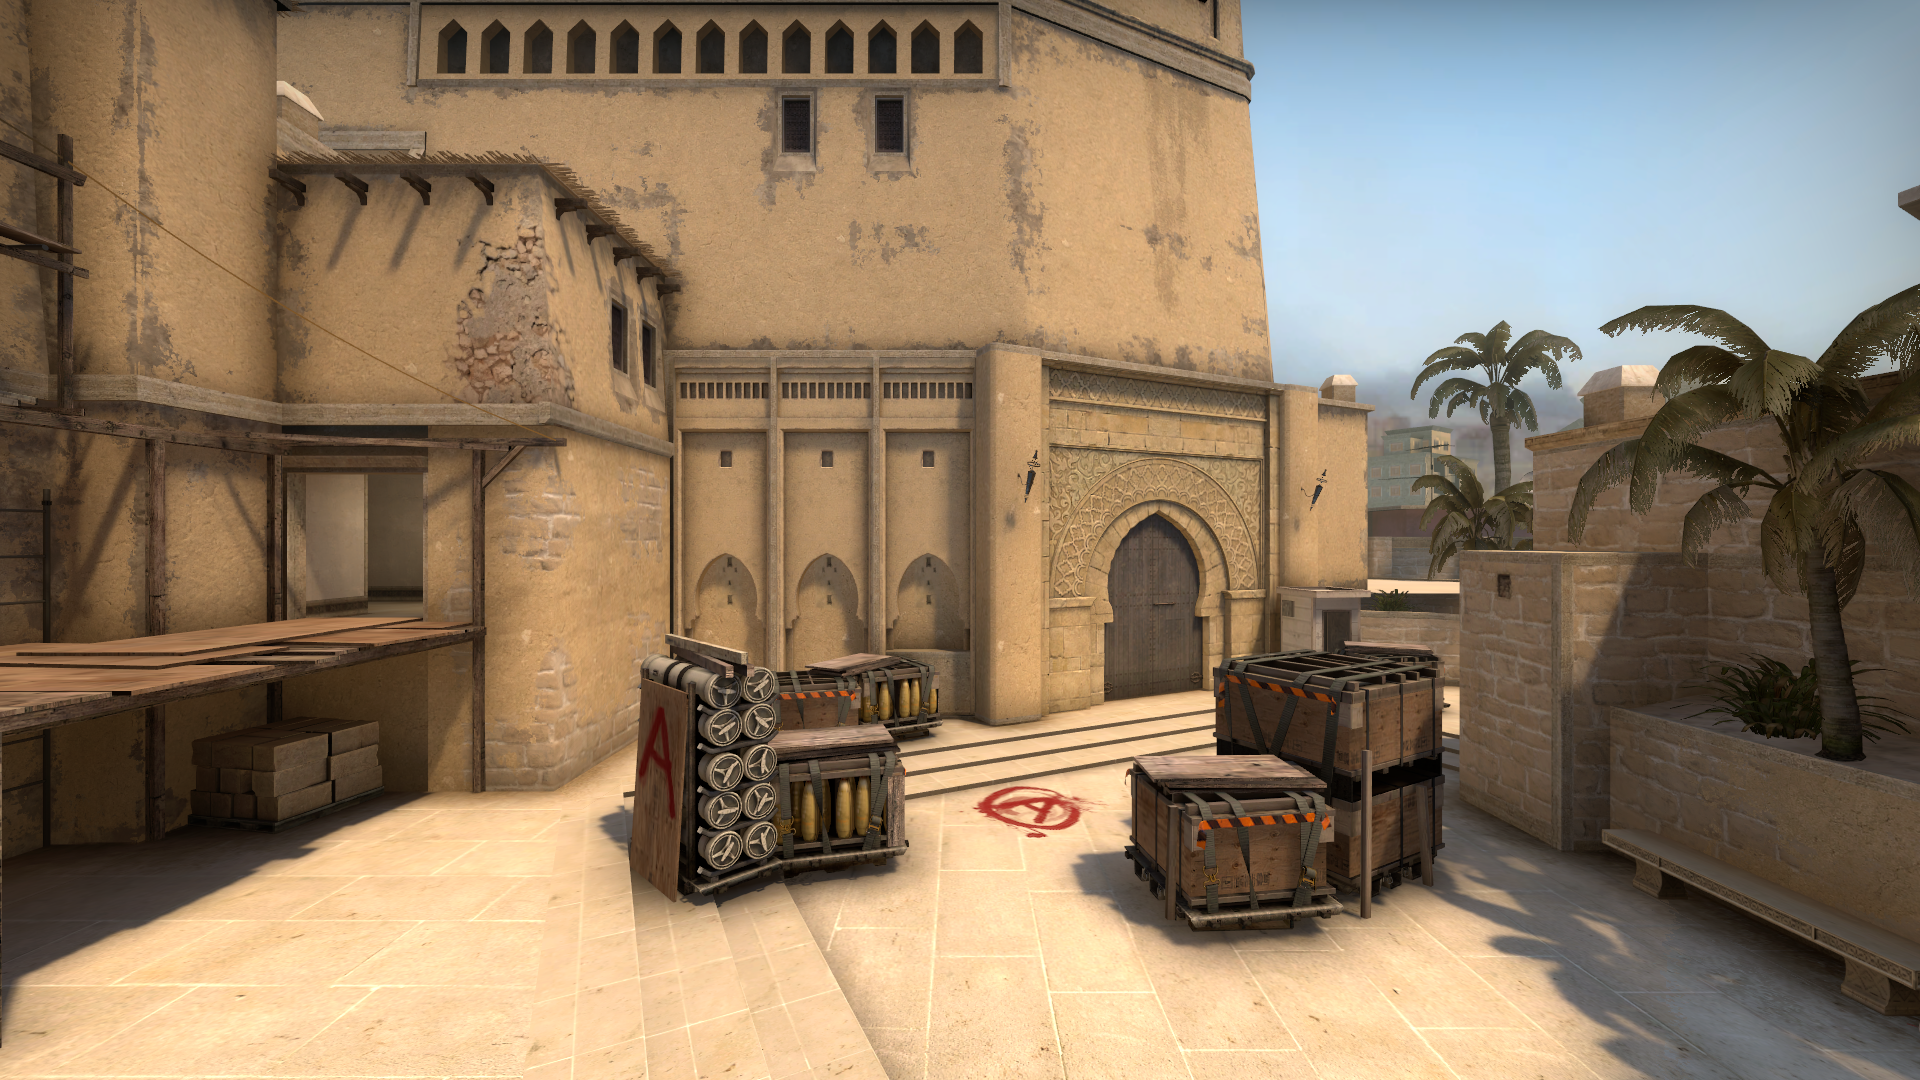
Map: de_mirage